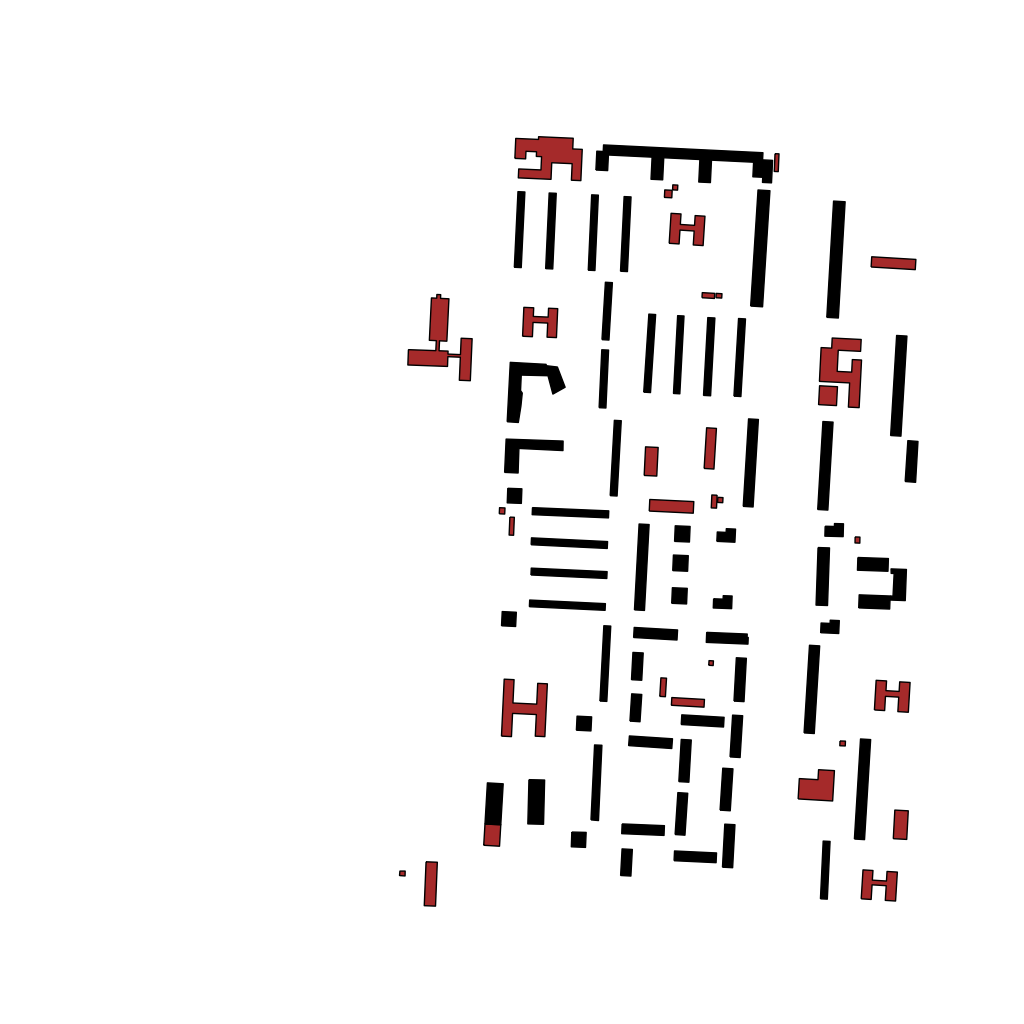
Tags: overhead vector_map, business, recreation, residential, modern, soviet, high_rise, individual_rise, low_rise, medium_rise, density_3, Building, Facility, 1.0 km²